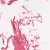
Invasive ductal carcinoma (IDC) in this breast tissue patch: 0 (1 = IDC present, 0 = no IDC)